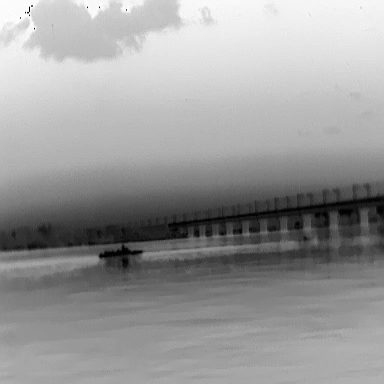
There are two objects shown in the infrared image, including a warship, and a canoe.